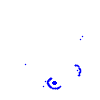
Particle: electron